Field crop: maize
Growth stage: 1
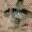
Species: chenopodium